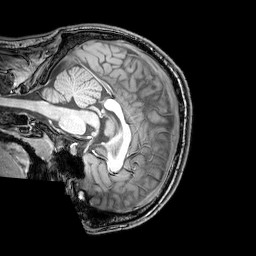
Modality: T1w
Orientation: sagittal
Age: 24
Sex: male
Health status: healthy
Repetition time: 0.081 s
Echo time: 0.037 s